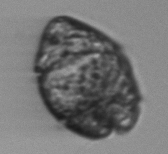
Label: Margalefidinium